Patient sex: M
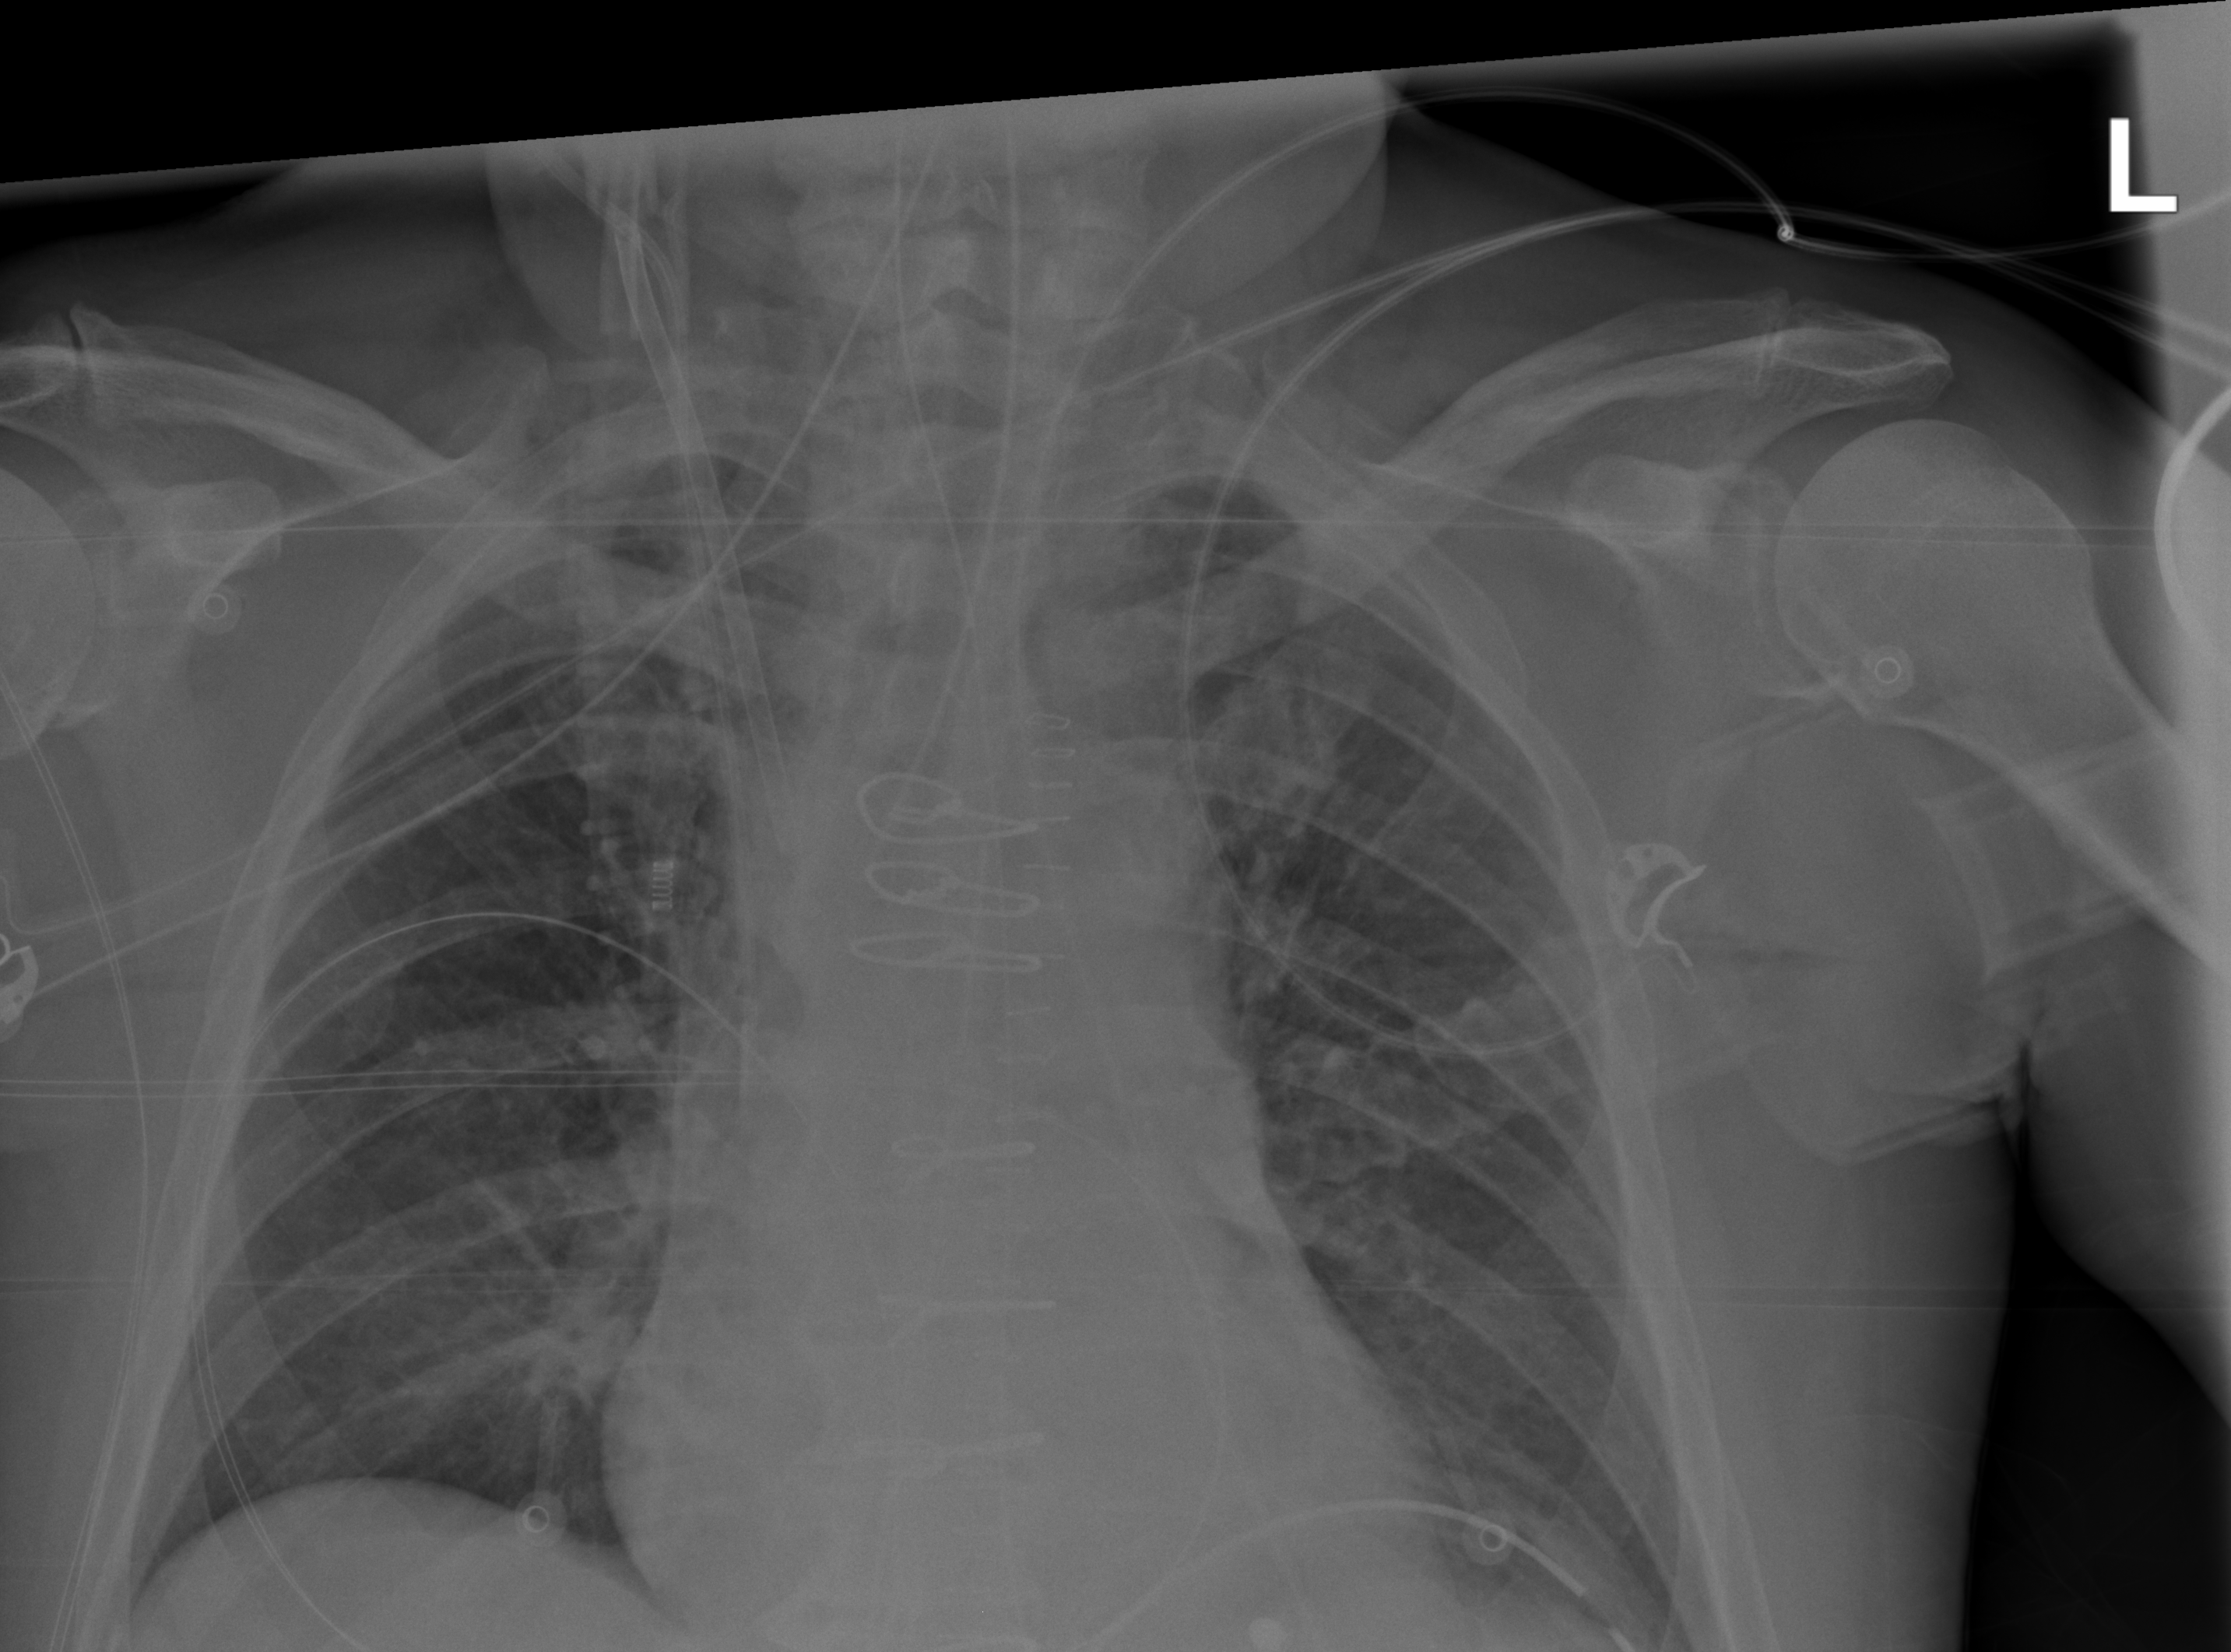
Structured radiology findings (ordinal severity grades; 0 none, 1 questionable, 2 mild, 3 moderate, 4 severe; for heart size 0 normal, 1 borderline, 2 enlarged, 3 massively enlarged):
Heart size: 0
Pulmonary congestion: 2
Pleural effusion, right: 0
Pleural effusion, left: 0
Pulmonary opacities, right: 0
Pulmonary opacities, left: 0
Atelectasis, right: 2
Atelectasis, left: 0